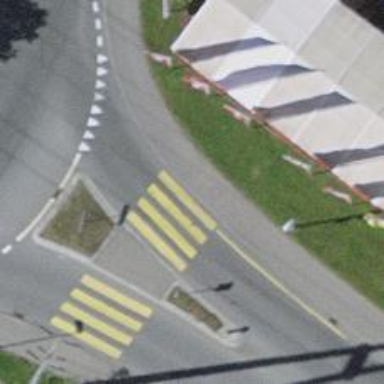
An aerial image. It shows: Pedestrian crossing with zebra markings on footway.